Field crop: maize
Growth stage: 2
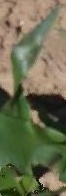
Species: maize